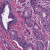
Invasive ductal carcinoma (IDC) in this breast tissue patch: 1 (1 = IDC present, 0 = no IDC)